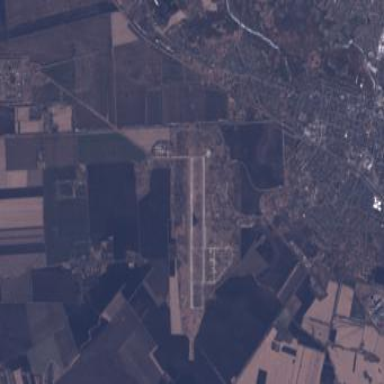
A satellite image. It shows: Military airfield located within aerodrome.